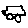
Label: car